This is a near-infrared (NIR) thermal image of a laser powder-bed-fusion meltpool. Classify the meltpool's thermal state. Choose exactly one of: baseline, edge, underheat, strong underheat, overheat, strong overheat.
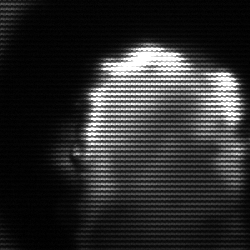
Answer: baseline